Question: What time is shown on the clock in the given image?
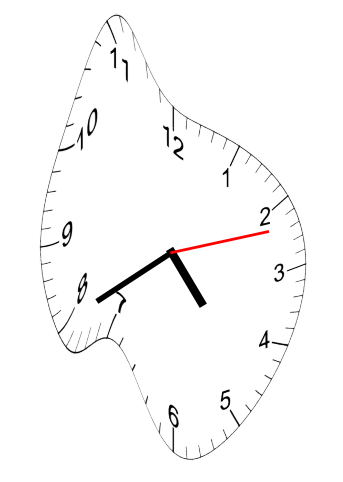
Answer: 04:40:12